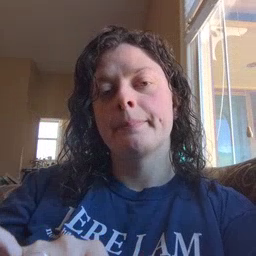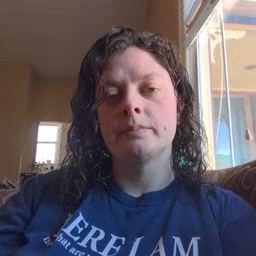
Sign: same